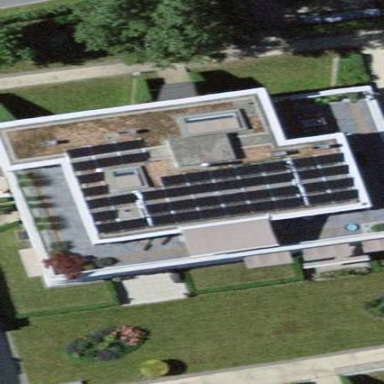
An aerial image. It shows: Solar power generator.